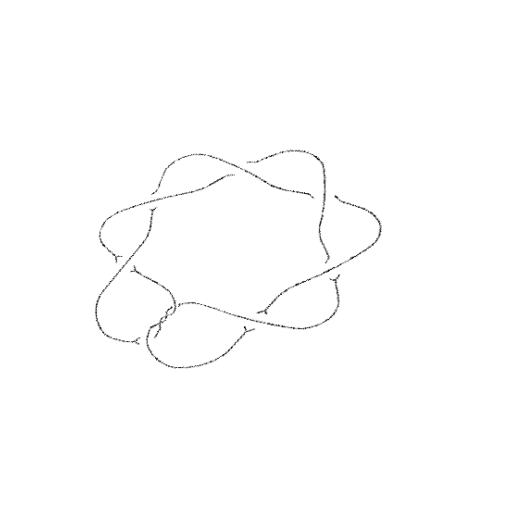
Crossing number: 10